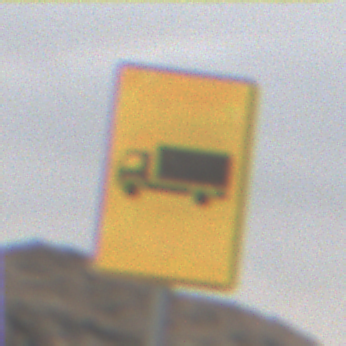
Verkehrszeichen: KFZZulaessigeGesamtmasse3Komma5TOhnePfeilsymbol
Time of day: MorningAfternoon
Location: Outdoor (Nature)
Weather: Overcast
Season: NotSpecified
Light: Natural